Field crop: maize
Growth stage: 1
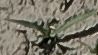
Species: sorghum